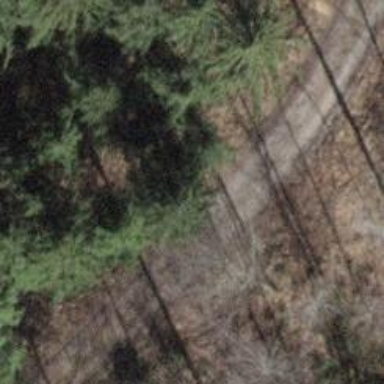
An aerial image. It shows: Gravel track with grade 3 tracktype.